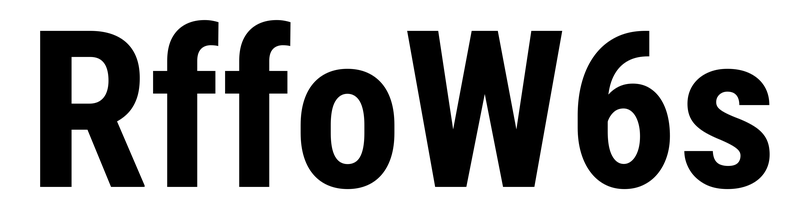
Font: Roboto_Condensed_Bold